Field crop: tomato
Growth stage: 1
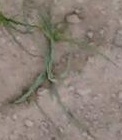
Species: cyperus